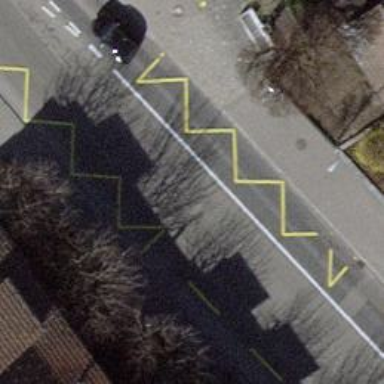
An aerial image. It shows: Bus stop with designated stop position for public transport.